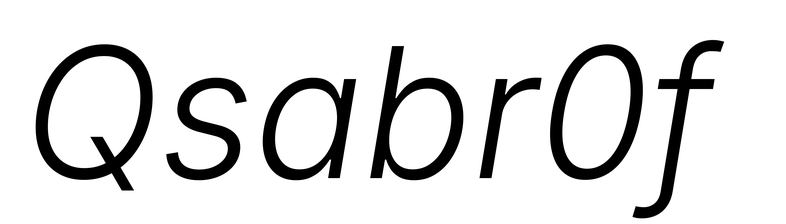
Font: Inter-Italic_Light_Italic